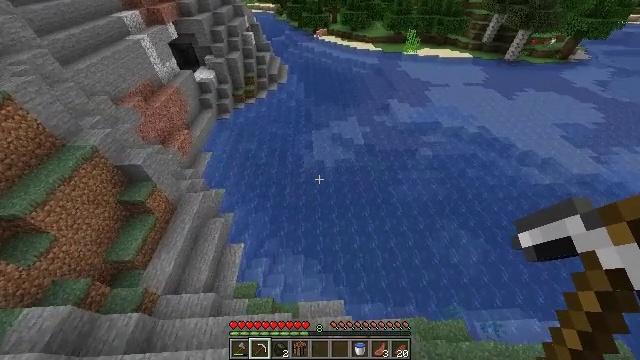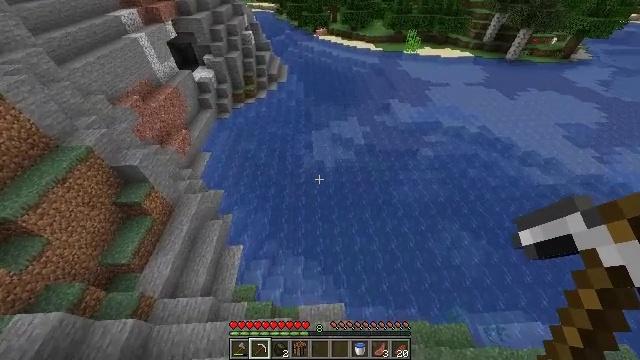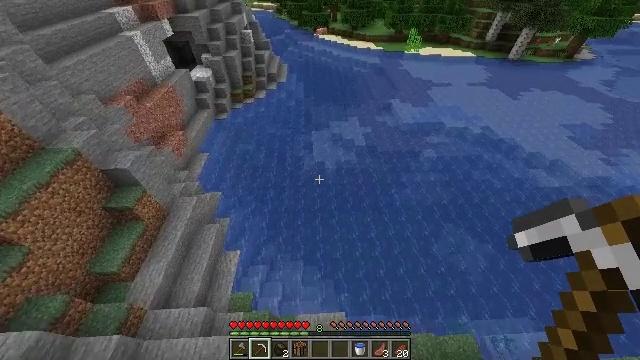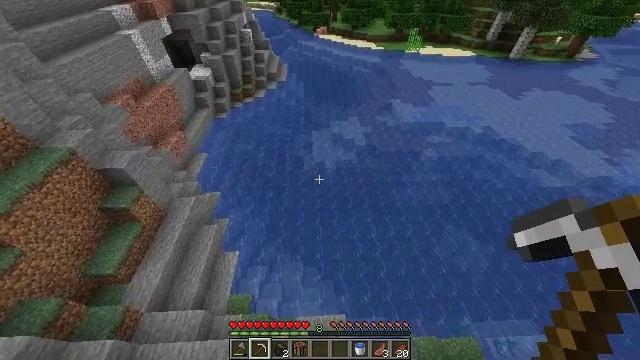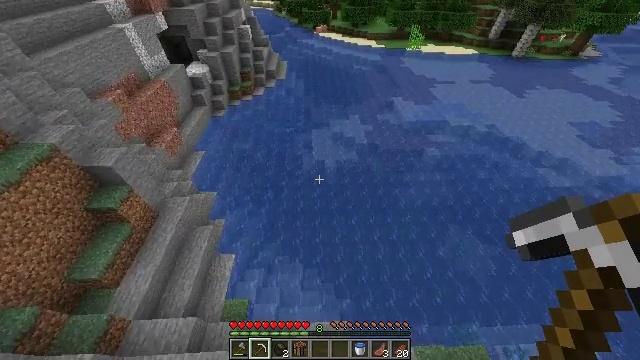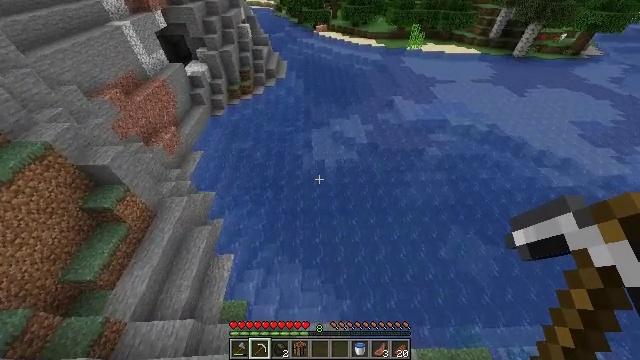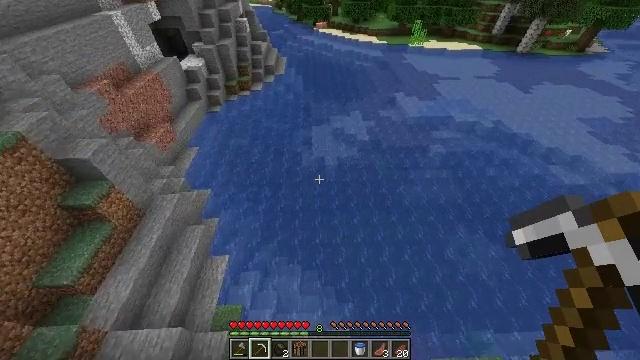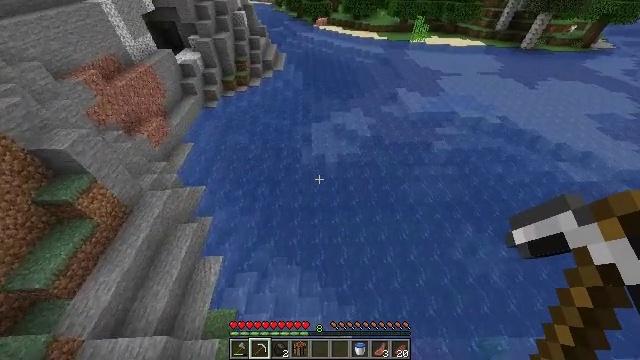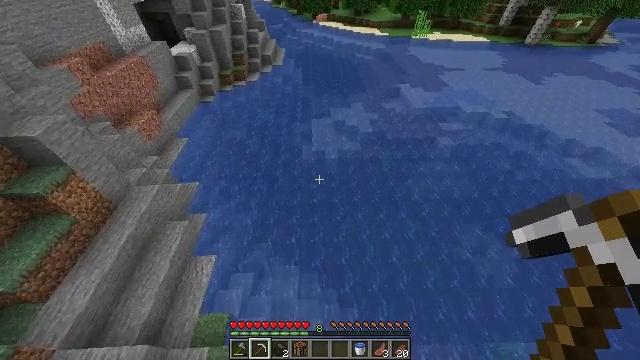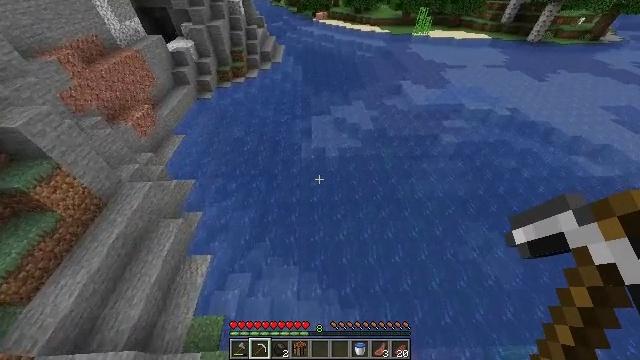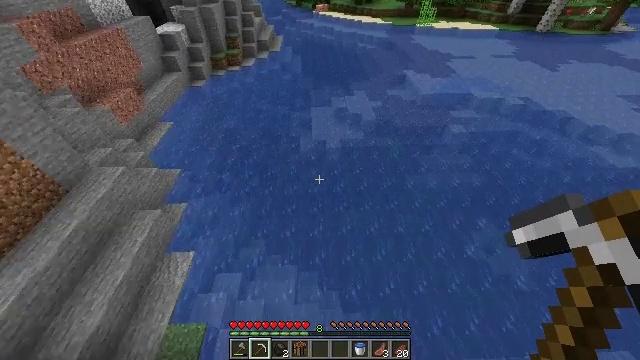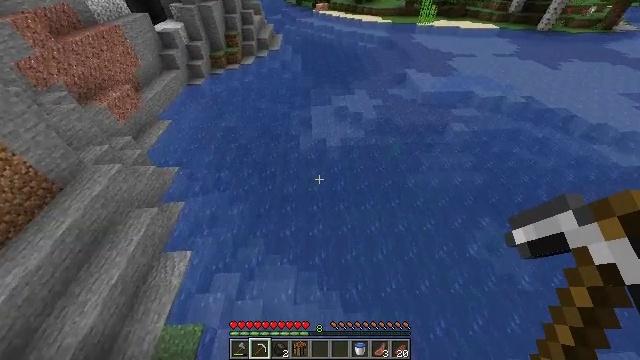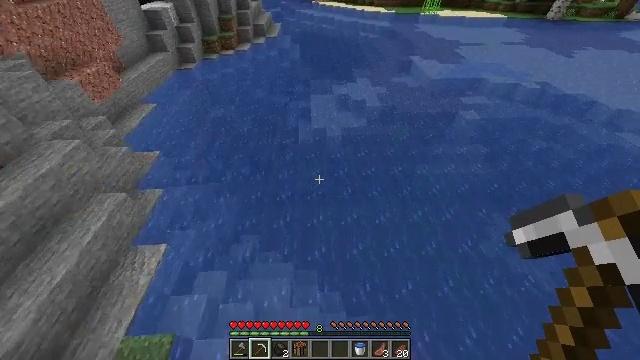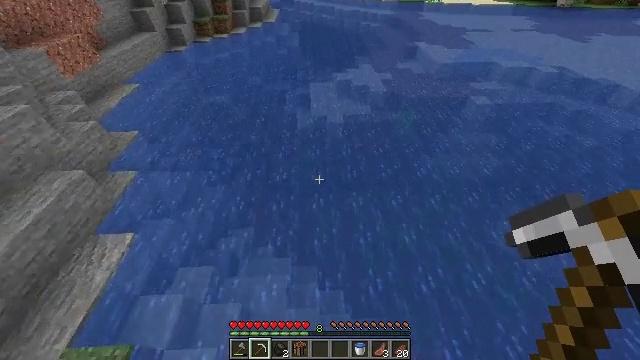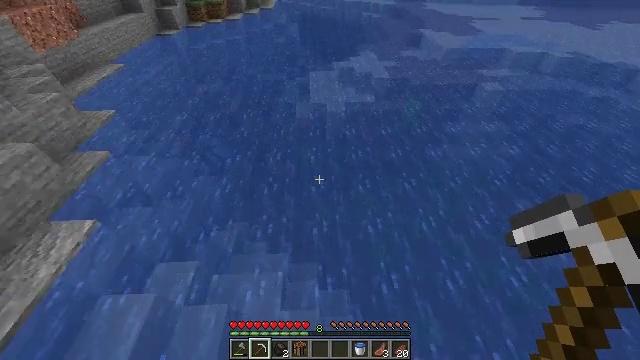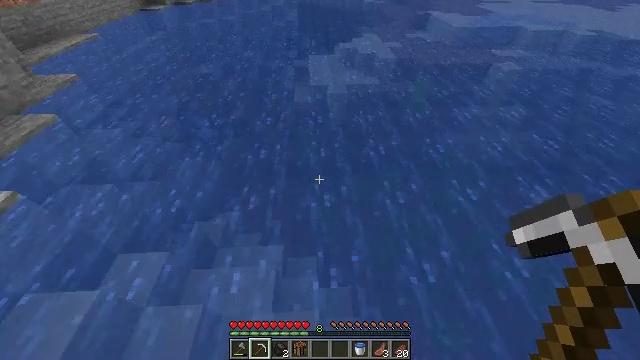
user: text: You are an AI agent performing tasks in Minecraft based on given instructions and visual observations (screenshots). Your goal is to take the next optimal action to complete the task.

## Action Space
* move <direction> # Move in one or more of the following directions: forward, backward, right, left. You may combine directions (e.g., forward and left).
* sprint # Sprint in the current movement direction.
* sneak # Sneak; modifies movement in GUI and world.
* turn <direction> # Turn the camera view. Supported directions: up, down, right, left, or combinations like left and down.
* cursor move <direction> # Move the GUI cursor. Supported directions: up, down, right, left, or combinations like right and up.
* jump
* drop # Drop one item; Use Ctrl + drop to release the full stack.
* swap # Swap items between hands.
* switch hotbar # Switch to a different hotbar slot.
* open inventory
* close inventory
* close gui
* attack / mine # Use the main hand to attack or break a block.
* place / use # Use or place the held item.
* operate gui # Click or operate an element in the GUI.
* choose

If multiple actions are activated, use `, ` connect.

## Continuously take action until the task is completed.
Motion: motion action
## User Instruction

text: Collect sugar cane near water sources.
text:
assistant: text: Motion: move forward, sprint
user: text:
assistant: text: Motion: move forward, sprint
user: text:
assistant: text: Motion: move forward, sprint
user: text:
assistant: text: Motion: move forward, sprint
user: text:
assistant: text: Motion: move forward, sprint
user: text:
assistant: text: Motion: move forward, sprint
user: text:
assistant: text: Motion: move forward, sprint
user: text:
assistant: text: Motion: move forward, sprint
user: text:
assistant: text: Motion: move forward, sprint
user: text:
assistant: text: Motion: move forward, sprint
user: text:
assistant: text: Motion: move forward, sprint
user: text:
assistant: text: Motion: move forward, sprint, jump
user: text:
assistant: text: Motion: move forward, sprint, jump
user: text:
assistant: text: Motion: move forward, sprint, jump
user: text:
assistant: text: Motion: move forward, sprint, jump
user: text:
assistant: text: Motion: move forward, sprint, jump
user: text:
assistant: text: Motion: move forward, sprint, jump
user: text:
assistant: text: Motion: move forward, sprint, jump
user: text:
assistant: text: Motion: move forward, sprint, jump
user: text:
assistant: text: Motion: move forward, sprint, jump
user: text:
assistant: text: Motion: move forward, sprint, jump
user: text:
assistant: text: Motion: move forward, sprint, jump
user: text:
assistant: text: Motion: move forward, sprint, jump
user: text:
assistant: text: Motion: move forward, sprint, jump
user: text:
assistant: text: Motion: move forward, sprint, turn up, jump
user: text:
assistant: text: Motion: move forward, sprint, turn right and up, jump
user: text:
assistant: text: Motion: move forward, sprint, turn right and up, jump
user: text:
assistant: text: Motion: move forward, sprint, turn right and up, jump
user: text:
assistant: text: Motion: move forward, sprint, turn up, jump
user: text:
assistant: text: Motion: move forward, sprint, turn up, jump